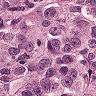
Metastatic tissue present: yes